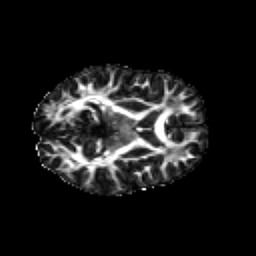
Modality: FA
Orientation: axial
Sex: female
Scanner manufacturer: siemens
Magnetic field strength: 3 T
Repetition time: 5 s
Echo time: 0.071 s